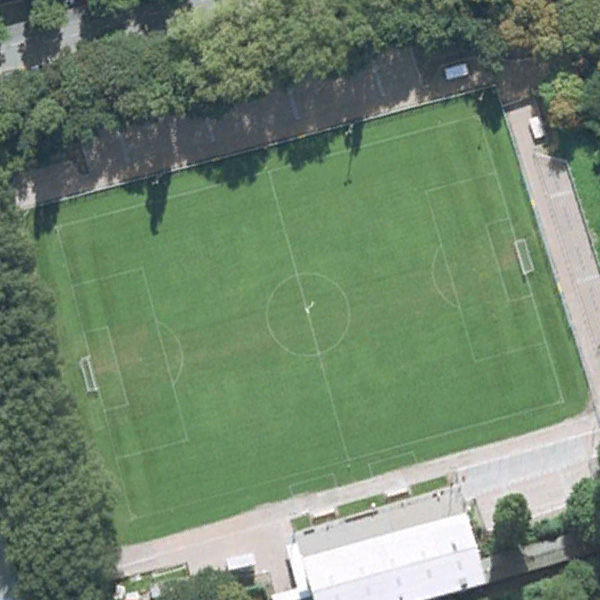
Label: Playground